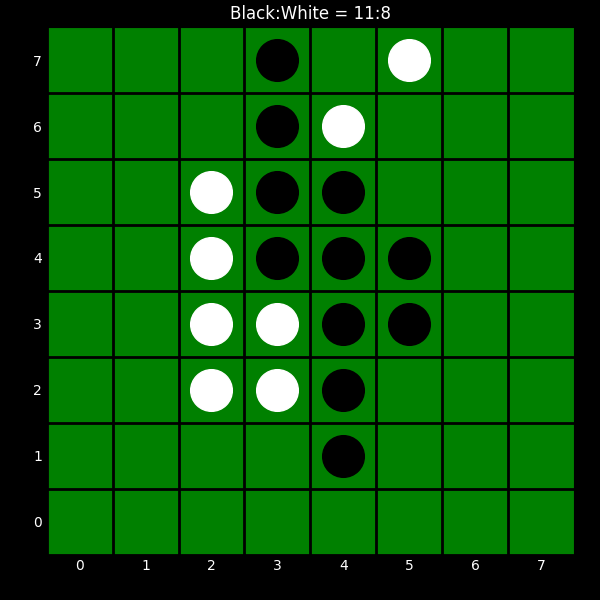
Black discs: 11
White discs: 8